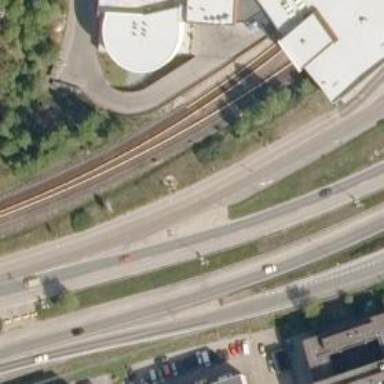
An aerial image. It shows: Trunk link highway with asphalt surface.